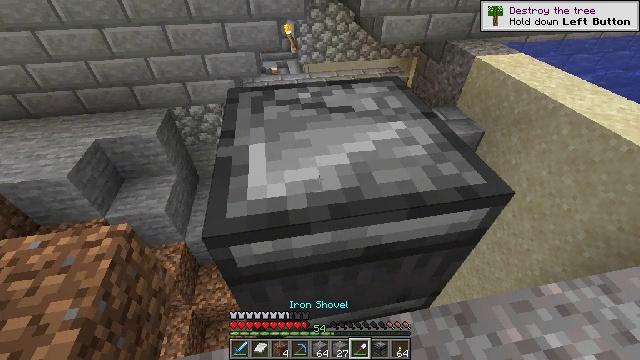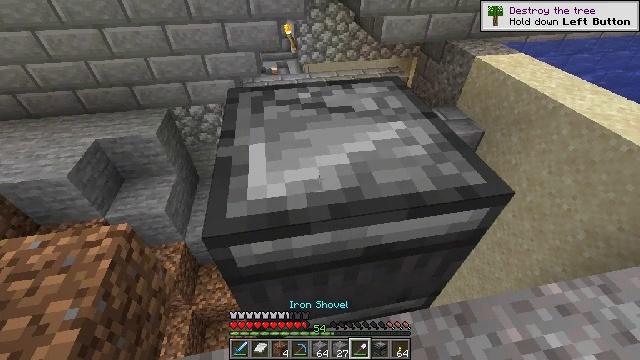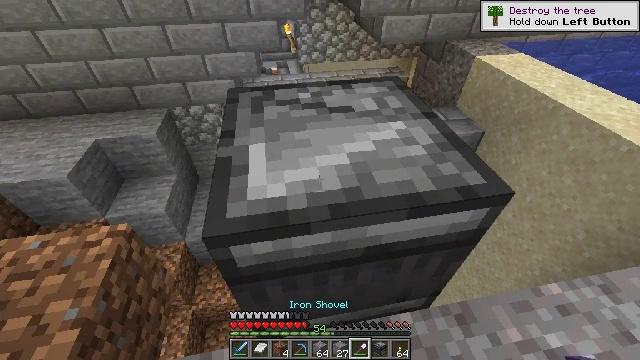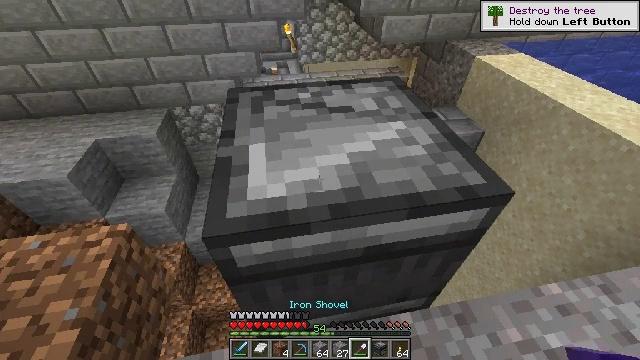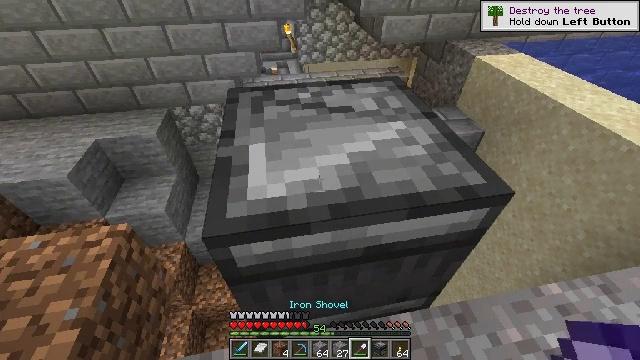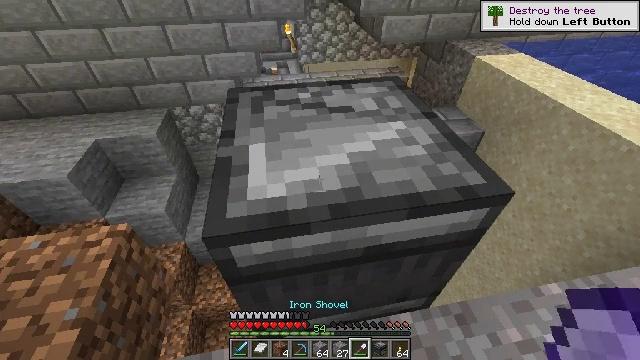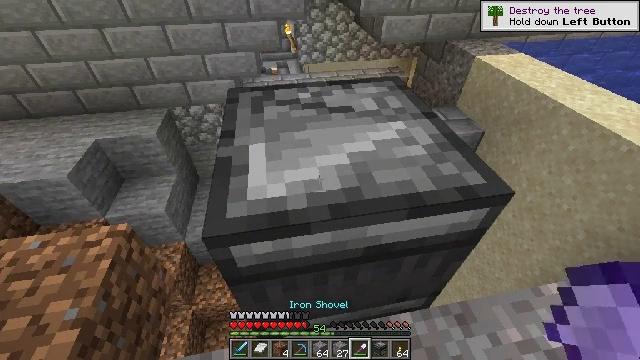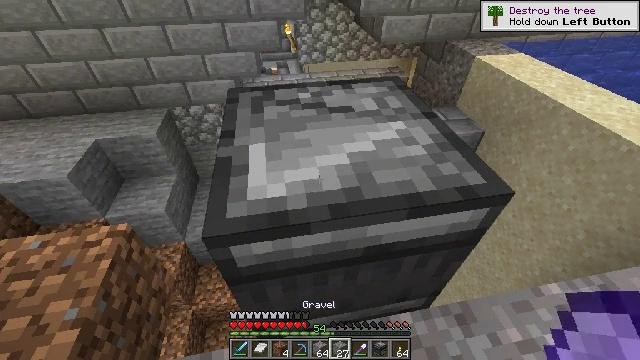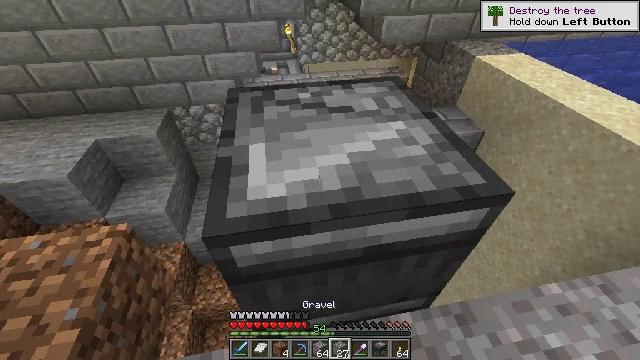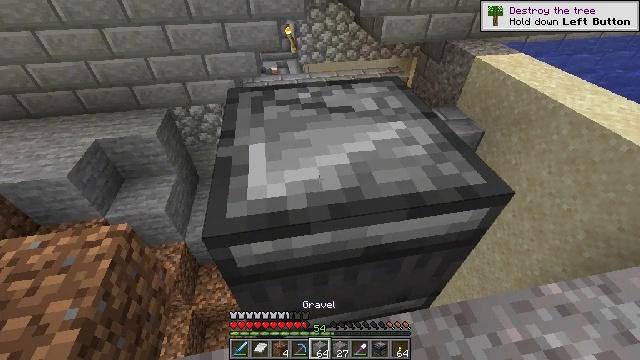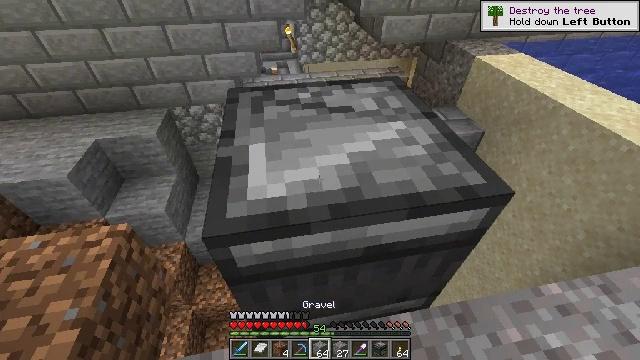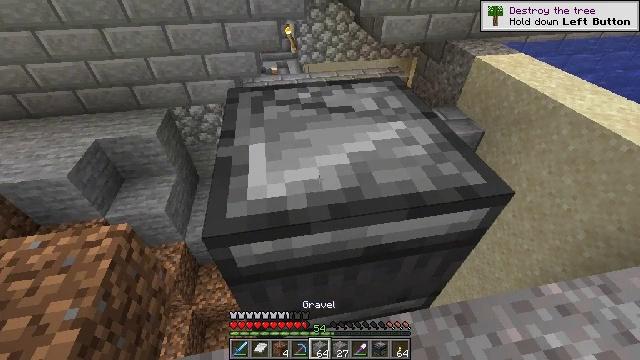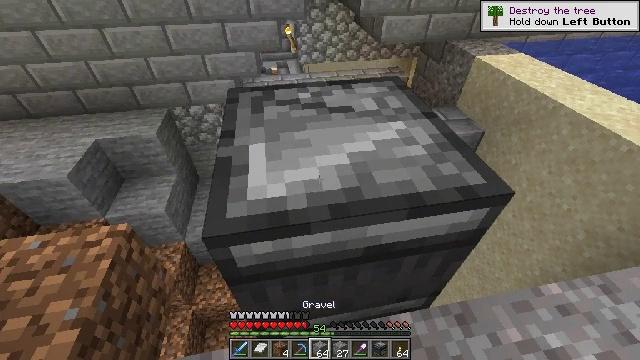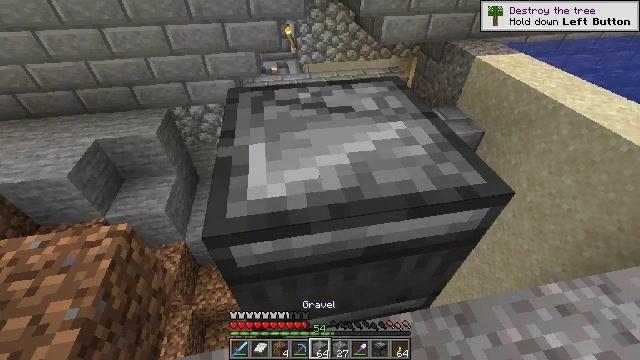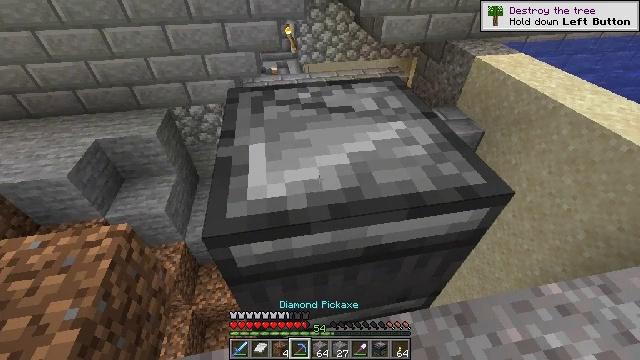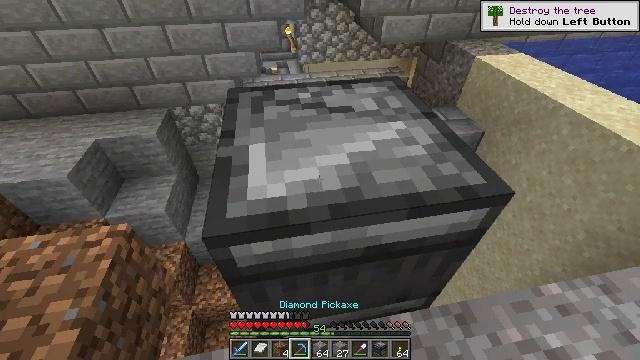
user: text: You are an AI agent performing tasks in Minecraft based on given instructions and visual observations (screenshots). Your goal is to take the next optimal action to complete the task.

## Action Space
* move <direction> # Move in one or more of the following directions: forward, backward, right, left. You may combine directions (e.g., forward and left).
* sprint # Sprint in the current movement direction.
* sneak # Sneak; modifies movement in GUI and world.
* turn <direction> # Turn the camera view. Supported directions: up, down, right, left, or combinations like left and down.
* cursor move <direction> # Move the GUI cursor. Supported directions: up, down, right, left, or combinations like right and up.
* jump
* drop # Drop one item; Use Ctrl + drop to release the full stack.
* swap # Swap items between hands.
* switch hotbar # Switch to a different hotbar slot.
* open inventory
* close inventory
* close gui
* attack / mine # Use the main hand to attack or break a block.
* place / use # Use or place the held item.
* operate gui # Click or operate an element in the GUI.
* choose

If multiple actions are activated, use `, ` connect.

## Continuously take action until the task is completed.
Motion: motion action
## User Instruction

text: Collect the observer.
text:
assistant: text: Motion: no_op
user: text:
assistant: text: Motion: no_op
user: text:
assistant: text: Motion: no_op
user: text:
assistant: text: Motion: no_op
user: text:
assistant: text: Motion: no_op
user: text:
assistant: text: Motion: no_op
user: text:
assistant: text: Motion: no_op
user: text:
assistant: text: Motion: no_op
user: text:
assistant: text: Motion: no_op
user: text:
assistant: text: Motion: no_op
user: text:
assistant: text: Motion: no_op
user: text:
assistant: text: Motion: no_op
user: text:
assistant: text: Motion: no_op
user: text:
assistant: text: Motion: no_op
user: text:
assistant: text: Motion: no_op
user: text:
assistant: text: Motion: no_op
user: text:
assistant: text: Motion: no_op
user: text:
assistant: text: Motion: no_op
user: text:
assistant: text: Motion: no_op
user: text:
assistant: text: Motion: no_op
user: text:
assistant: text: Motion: sneak
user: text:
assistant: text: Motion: sneak
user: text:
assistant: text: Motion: sneak
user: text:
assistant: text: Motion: sneak
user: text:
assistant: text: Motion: sneak
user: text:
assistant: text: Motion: move forward, sneak, turn right and up
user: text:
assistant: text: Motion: move forward, sneak, turn right
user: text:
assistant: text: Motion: move forward, sneak
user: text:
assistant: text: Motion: move forward, sneak
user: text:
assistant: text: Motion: move forward, sneak